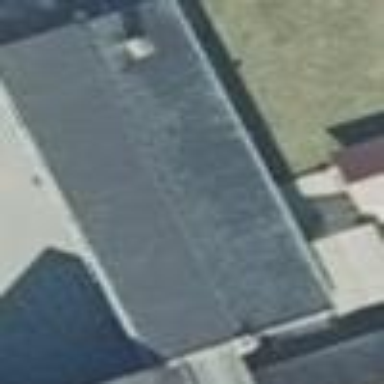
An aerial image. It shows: Building that is pub.